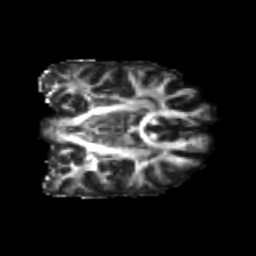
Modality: FA
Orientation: coronal
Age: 19
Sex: female
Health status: healthy
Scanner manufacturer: philips
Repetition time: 7.389 s
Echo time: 0.08599 s